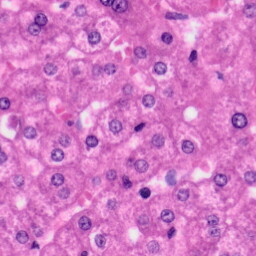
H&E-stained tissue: Liver